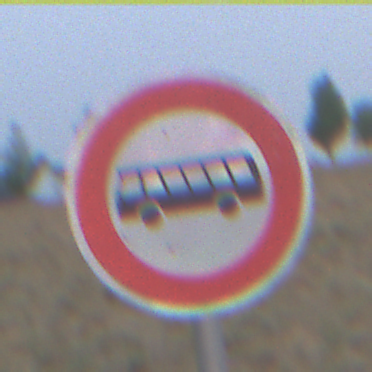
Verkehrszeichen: VerbotKraftomnibusse
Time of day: SunriseSunset
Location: Outdoor (Nature)
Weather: Overcast
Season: NotSpecified
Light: Natural